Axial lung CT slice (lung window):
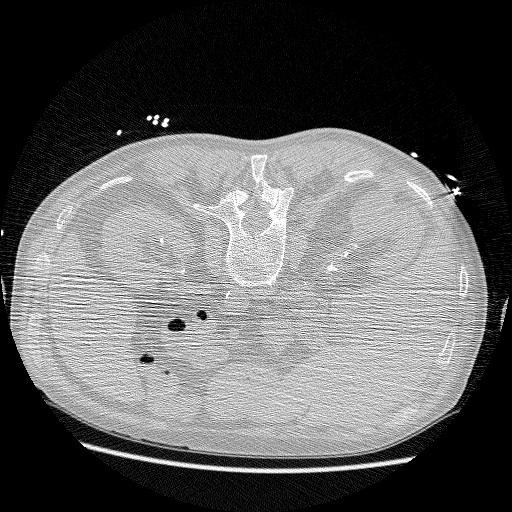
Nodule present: no